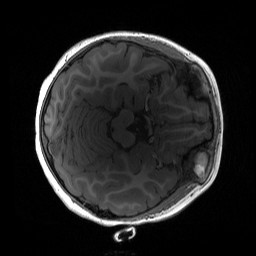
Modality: T1w
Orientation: axial
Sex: female
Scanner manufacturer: siemens
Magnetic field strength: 3 T
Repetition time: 1.9 s
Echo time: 0.00243 s